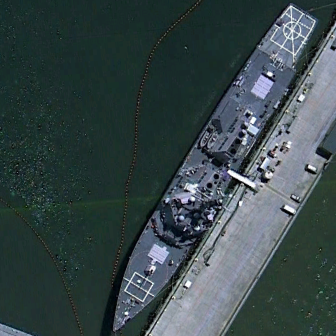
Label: destroyer